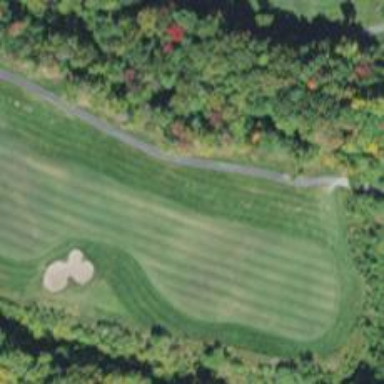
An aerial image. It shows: Path designated for golf carts.